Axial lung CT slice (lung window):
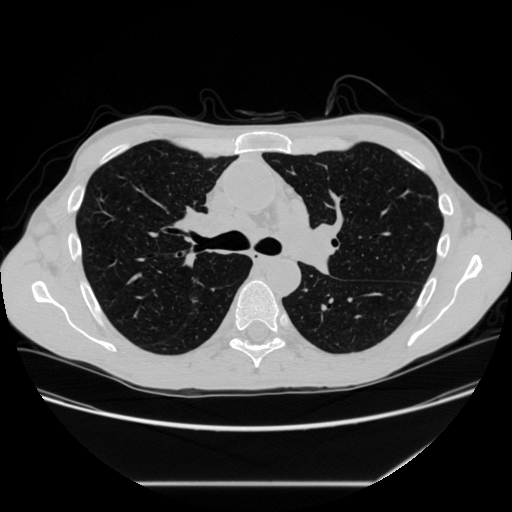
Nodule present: no